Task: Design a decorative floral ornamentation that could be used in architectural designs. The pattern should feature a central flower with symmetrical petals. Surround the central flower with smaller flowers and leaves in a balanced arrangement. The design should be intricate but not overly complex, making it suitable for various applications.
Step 1084:
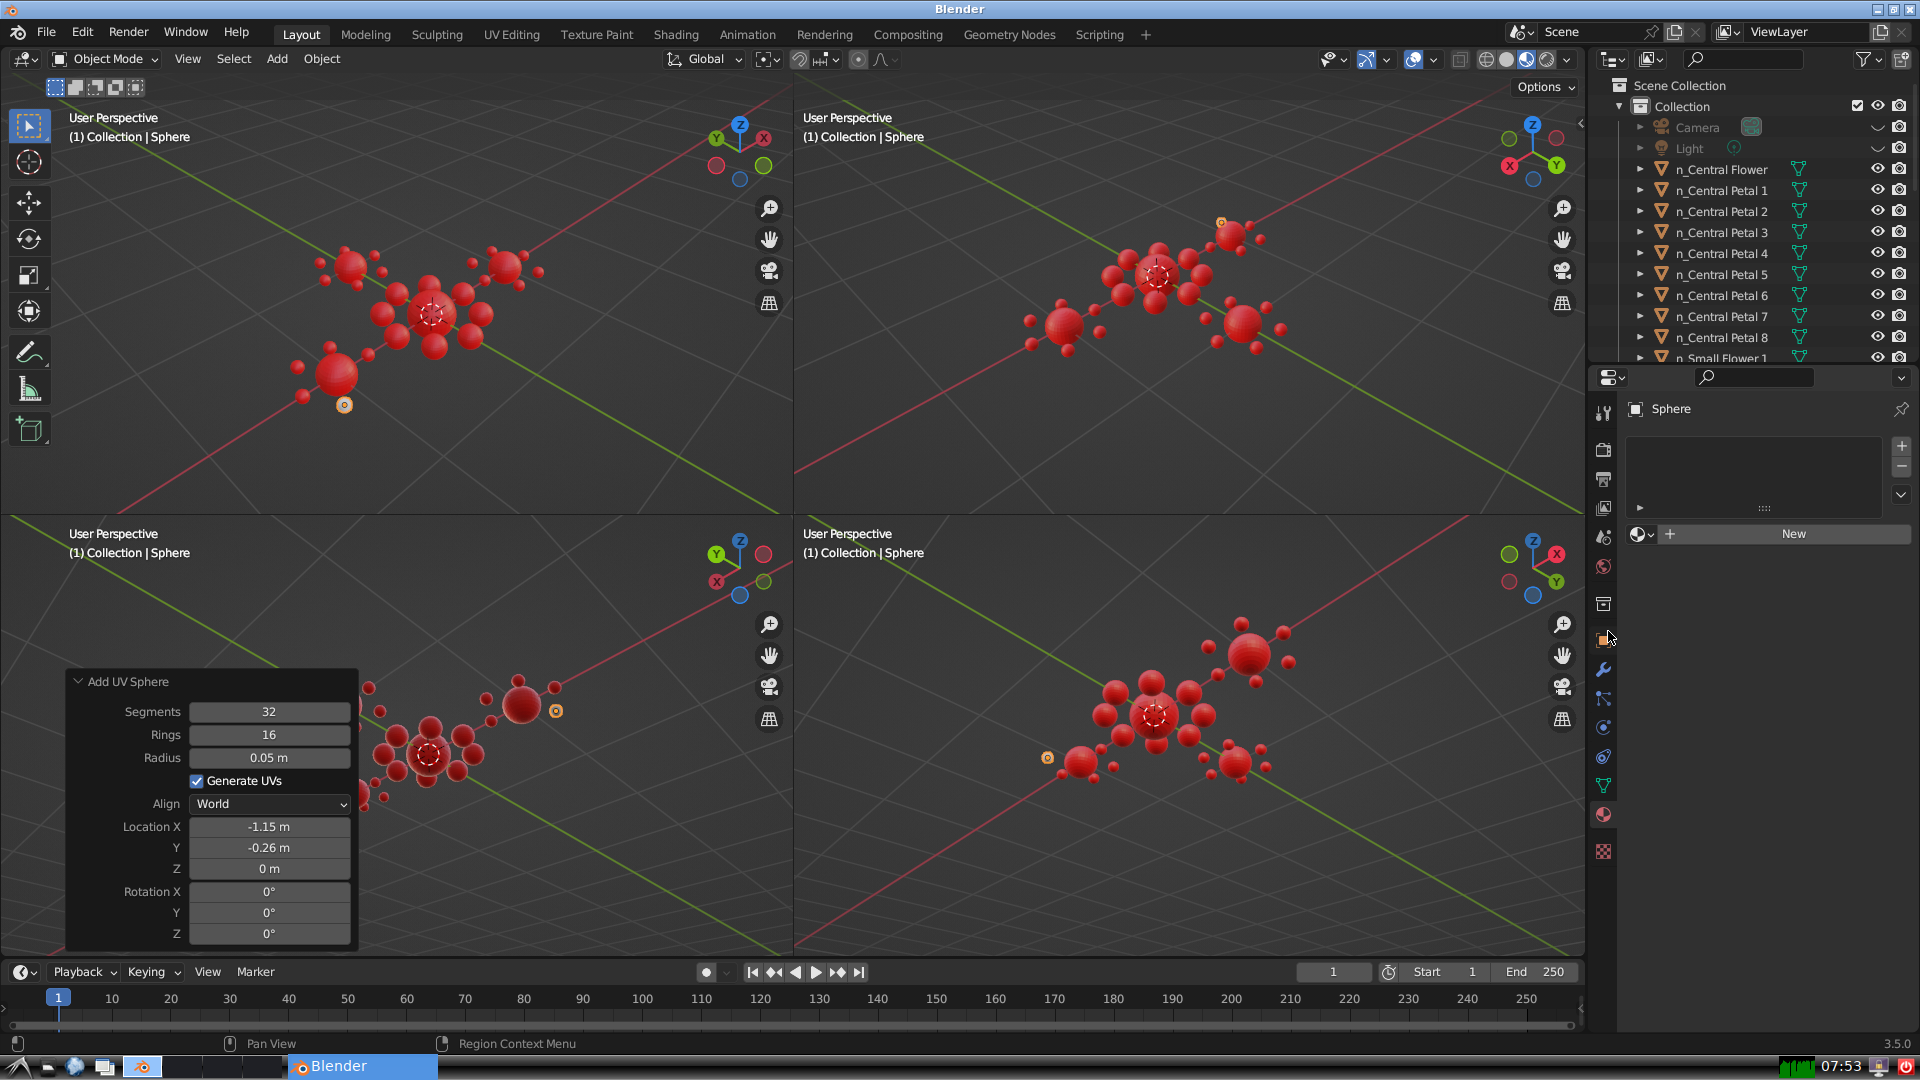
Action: click: no